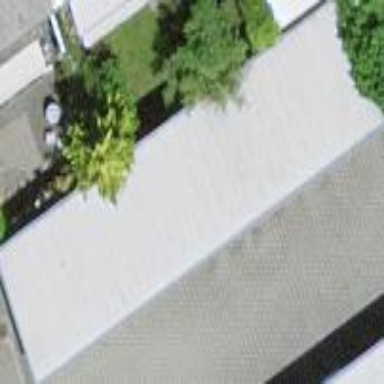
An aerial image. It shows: View of roof of building.